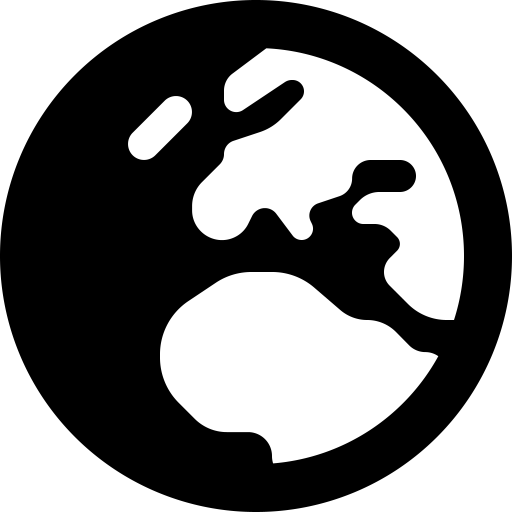
Tags: icon, FontAwesome, fa-icon, solid, earth, europe